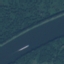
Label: River